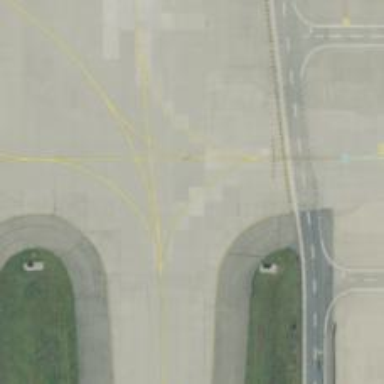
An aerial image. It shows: Image of taxiway at airport.